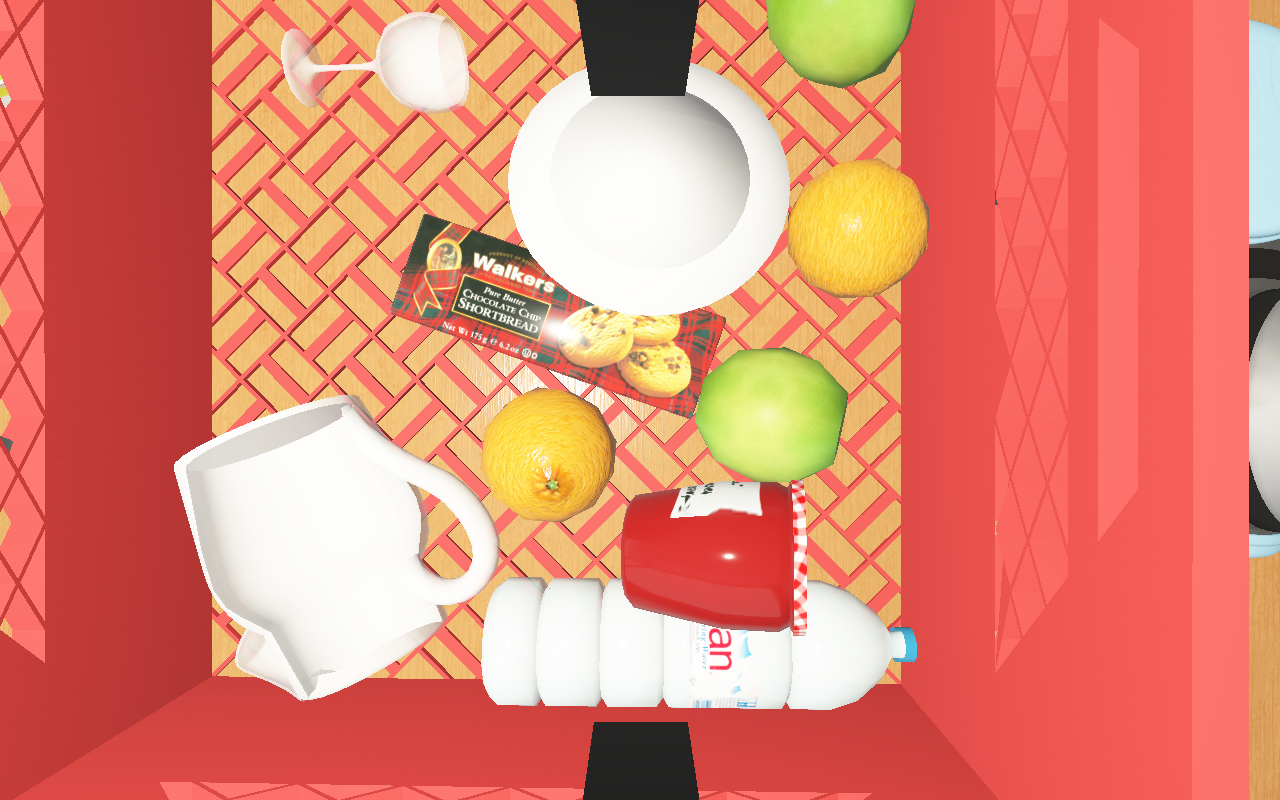
Objects in the scene:
carafe
water bottle
apple
apple
orange
orange
spoon
plate
glass
wineglass
honey jar
jam jar